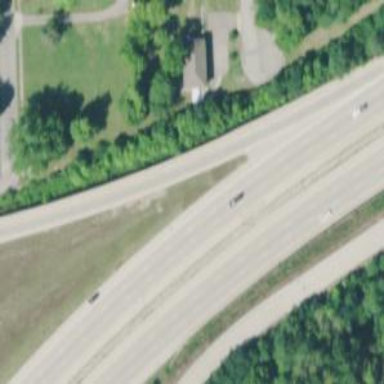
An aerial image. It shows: This image shows trunk highway that functions as expressway.